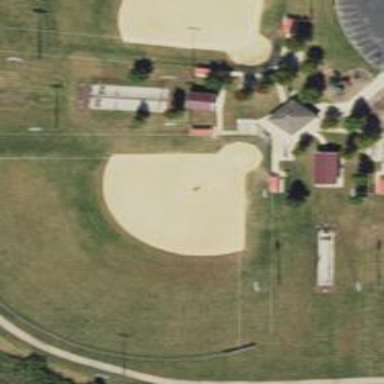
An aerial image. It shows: Baseball pitch for leisure land activities.